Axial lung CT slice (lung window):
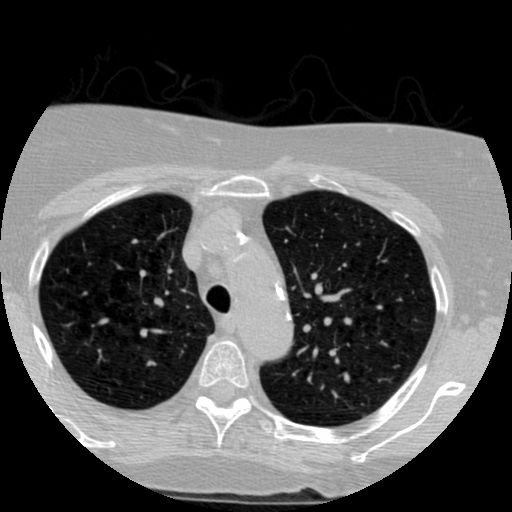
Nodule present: no